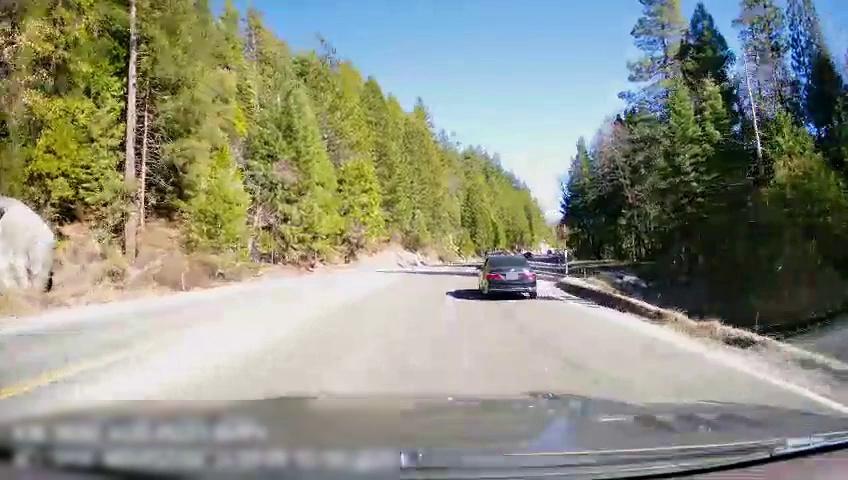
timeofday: Day
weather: Sunny
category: Drivable Space
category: Vehicles | Car
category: Lanes | Opposite Lane
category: Lanes | Current Lane
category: Lanes | Current Lane
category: Lanes | Opposite Lane
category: Lanes | Current Lane